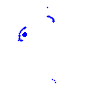
Particle: pion